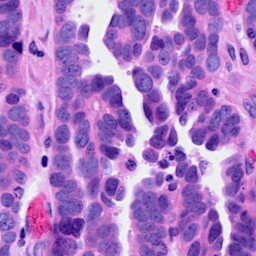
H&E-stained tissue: Ovarian